Question: How would i go about creating an array of variables such as.....
'''
int incColor, c0, c1, c2, c3, c4, c5 = 0;
int circleArray[11][9] = { {c5, c5, c5, c5, c5, c5, c5, c5, c5},
{c4, c4, c4, c4, c4, c4, c4, c4, c4},
{c4, c3, c3, c3, c3, c3, c3, c3, c4},
{c4, c3, c2, c2, c2, c2, c2, c3, c4},
{c4, c3, c2, c1, c1, c1, c2, c3, c4},
{c4, c3, c2, c1, c0, c1, c2, c3, c4},
{c4, c3, c2, c1, c1, c1, c2, c3, c4},
{c4, c3, c2, c2, c2, c2, c2, c3, c4},
{c4, c3, c3, c3, c3, c3, c3, c3, c4},
{c4, c4, c4, c4, c4, c4, c4, c4, c4},
{c5, c5, c5, c5, c5, c5, c5, c5, c5} };
'''
So that later on in the code i will be able to address them like this...
'''
void circle(uint16_t mode)
{
switch (mode)
{
case 0:
c0 = random(255);
break;
case 1:
c0 = incColor;
incColor++;
break;
}
for (int x = 0; x < 11; x++)
{
for (int y = 0; y < 9; y++)
{
strip.setPixelColor(x, y, Wheel(circleArray[x][y]));
}
}
c5 = c4;
c4 = c3;
c3 = c2;
c2 = c1;
c1 = c0;
}
'''
The code above doesnt work, i tested both c5 and circleArray[0][0]
'''
c5 = 34
circleArray[0][0] = 0
'''
circleArray[0][0] should be the same as c5 is what i thought but for some reason the value is not getting set...
Does anybody know what im doing wrong here?
~~~~~~~~~~~~~~EDIT~~~~~~~~~~~~~~~~~
Fixed!! thanks to @sj0h for helping me see a much easier solution so now i can turn this...
'''
int c[6] = {0, 0, 0, 0, 0, 0};
int circleArray[11][9] = { {5, 5, 5, 5, 5, 5, 5, 5, 5},
{4, 4, 4, 4, 4, 4, 4, 4, 4},
{4, 3, 3, 3, 3, 3, 3, 3, 4},
{4, 3, 2, 2, 2, 2, 2, 3, 4},
{4, 3, 2, 1, 1, 1, 2, 3, 4},
{4, 3, 2, 1, 0, 1, 2, 3, 4},
{4, 3, 2, 1, 1, 1, 2, 3, 4},
{4, 3, 2, 2, 2, 2, 2, 3, 4},
{4, 3, 3, 3, 3, 3, 3, 3, 4},
{4, 4, 4, 4, 4, 4, 4, 4, 4},
{5, 5, 5, 5, 5, 5, 5, 5, 5} };
void circle(uint16_t mode)
{
switch (mode)
{
case 0:
c[0] = random(255);
break;
case 1:
c[0] = incColor;
incColor++;
break;
}
for (int x = 0; x < 11; x++)
{
for (int y = 0; y < 9; y++)
{
strip.setPixelColor(x, y, Wheel(c[circleArray[x][y]]));
}
}
c[5] = c[4];
c[4] = c[3];
c[3] = c[2];
c[2] = c[1];
c[1] = c[0];
}
'''
into the real life application....

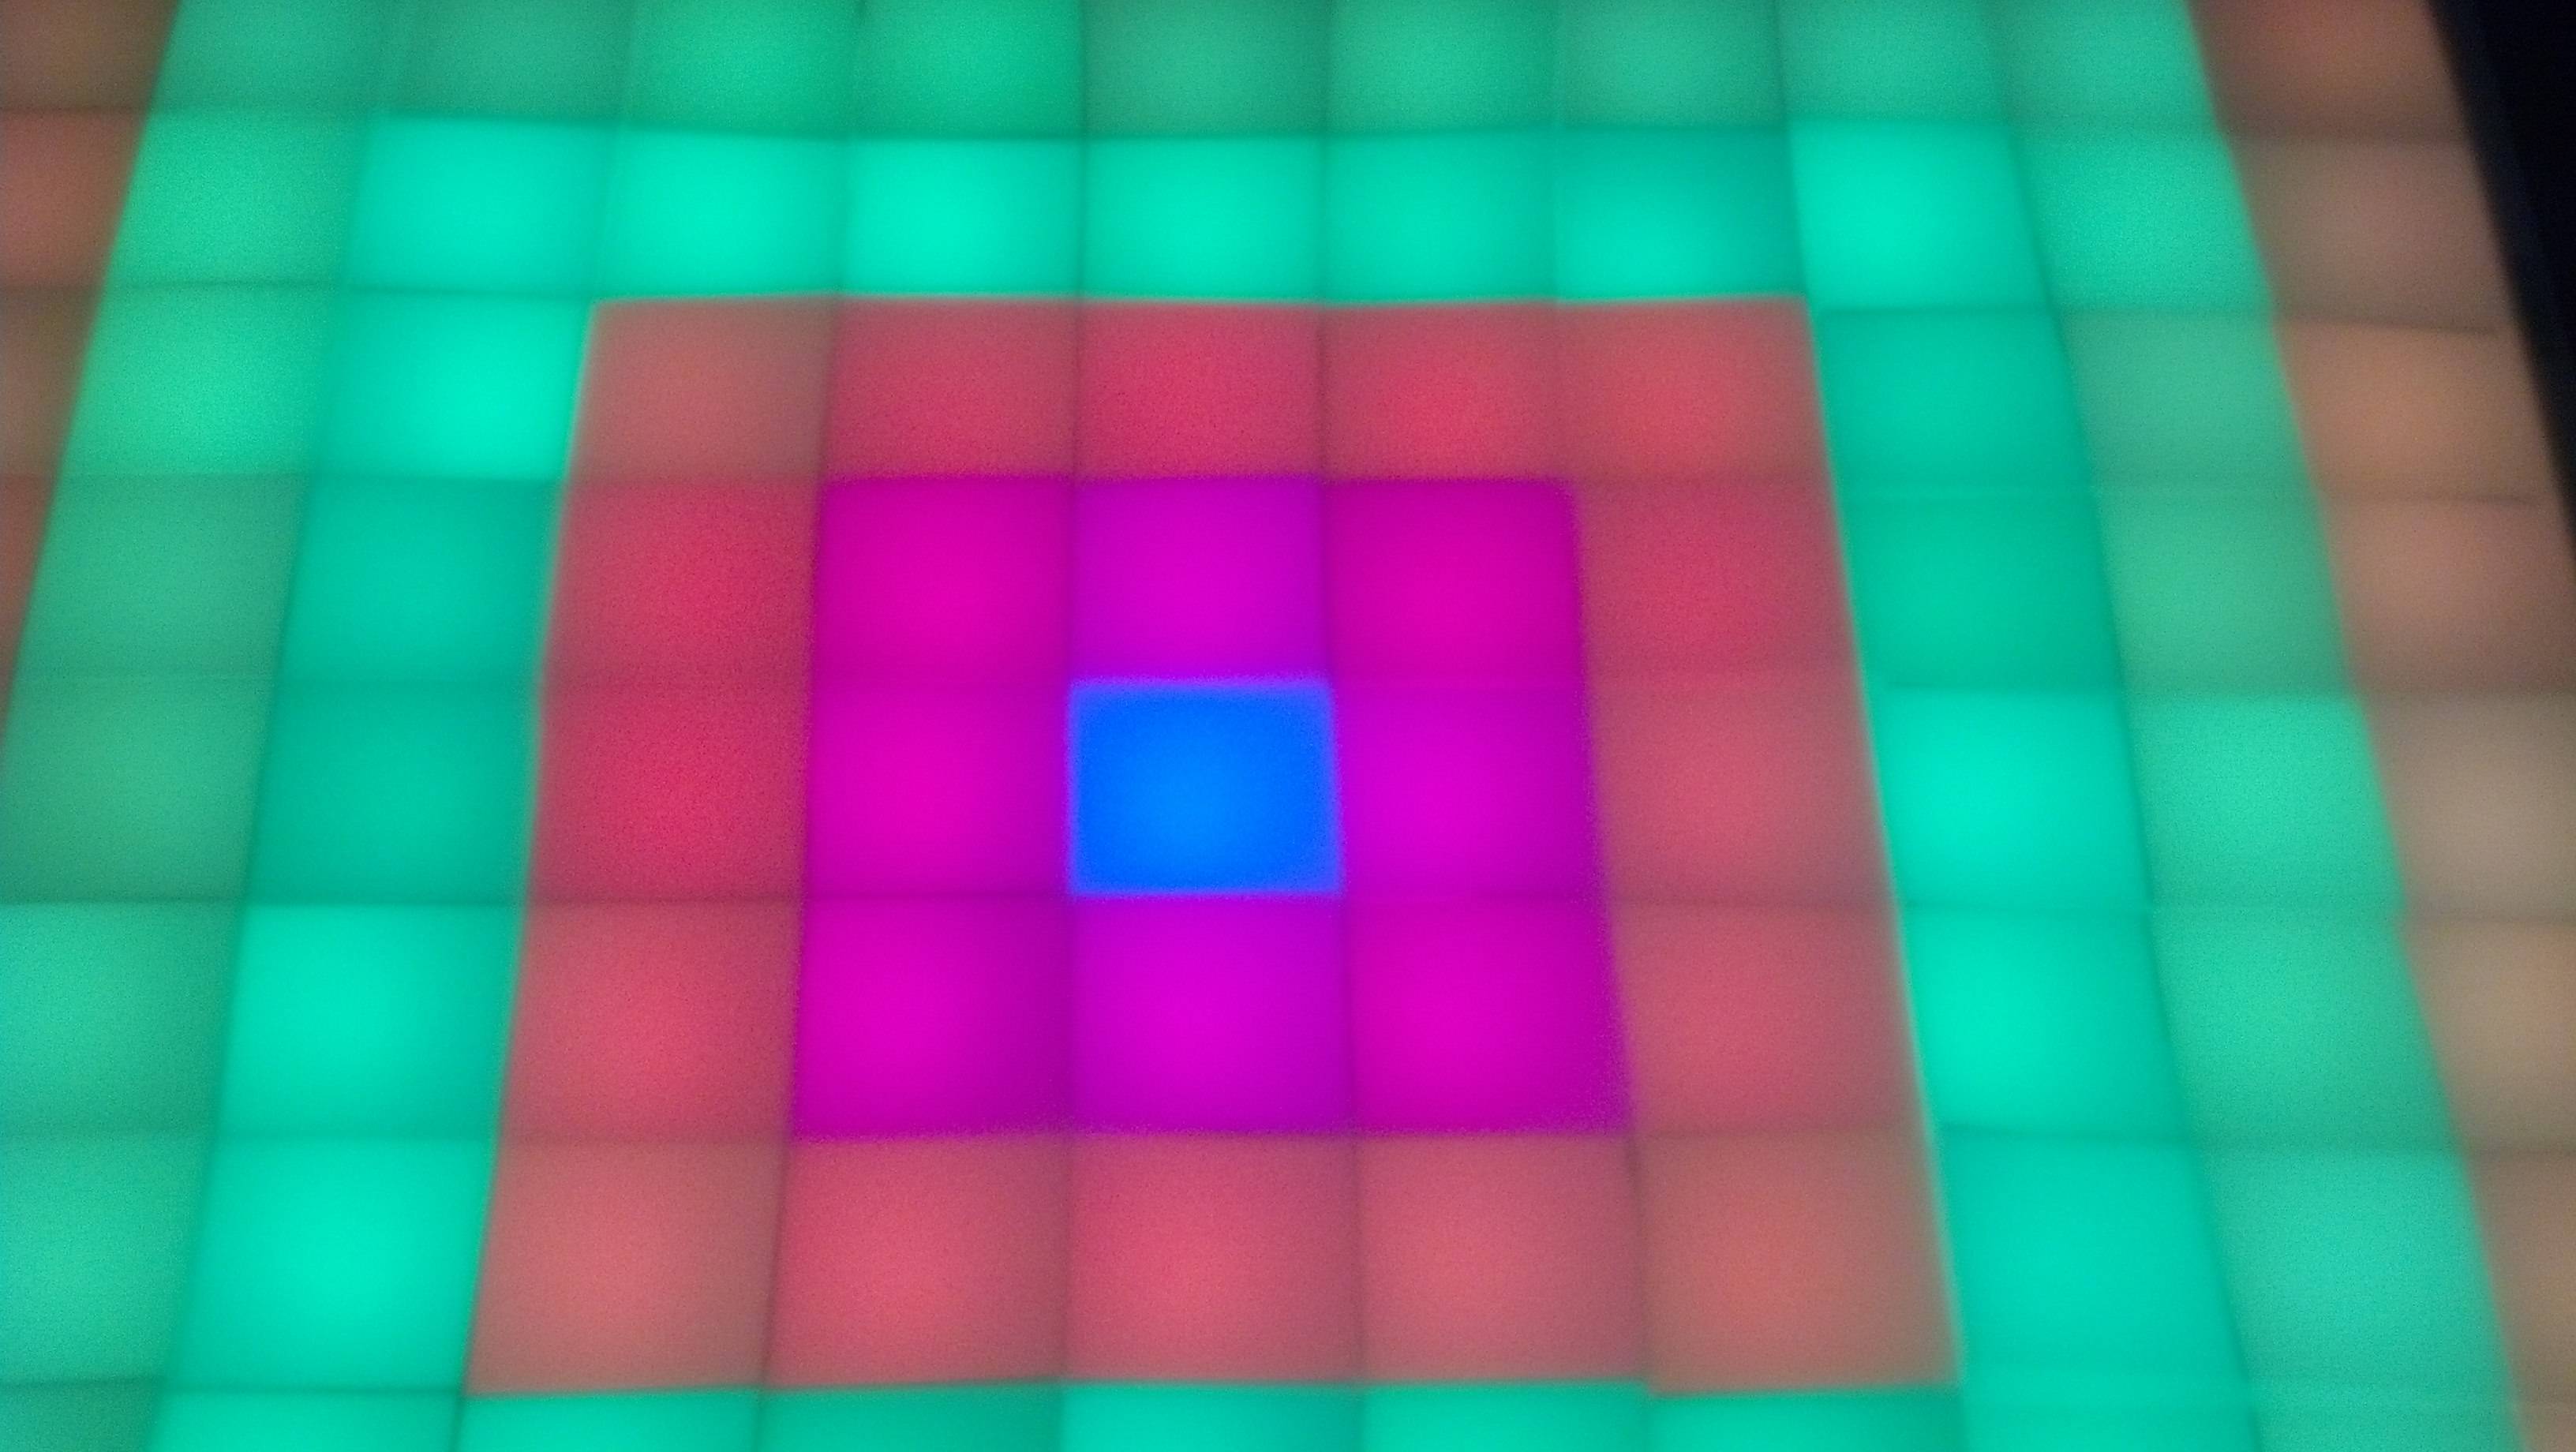
Answer: References may do what you want:
'''
int &circleArray[11][9] = ......
'''
This will make circleArray an array of references rather than copied values.
---
above isn't supported by the standard, and support is compiler dependent.
Using pointers instead, you would have
'''
int *circleArray[11][9] = {{&c5, &c5, .....
'''
and then change all the circleArray acceses to be *circleArray[x][y] instead of circleArray[x][y].
---
A different approach, which may be more versatile, would be to keep colour array indices in circleArray:
'''
int incColor;
int cn[6] = {0,0,0,0,0,0};
int circleArray[11][9] = { {5,5,5,5,5,5,5,5,5},
{4,4 .....
'''
Then c0 would become c[0] and you would access the array value like
'''
cn[circleArray[x][y]]
'''
you could also make circleArray uint8_t to save some space, as all entries will fit inside a byte.